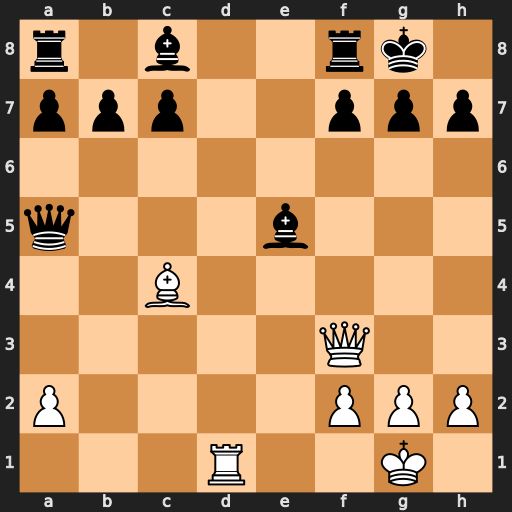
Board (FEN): r1b2rk1/ppp2ppp/8/q3b3/2B5/5Q2/P4PPP/3R2K1
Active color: w
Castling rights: -
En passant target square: -
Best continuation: Qxf7+ Rxf7 Rd8#